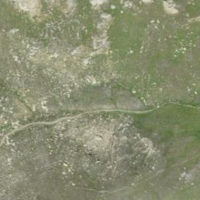
EUNIS habitat code: 26
Species observed at this site:
Silene acaulis
Gentiana bavarica
Sempervivum montanum